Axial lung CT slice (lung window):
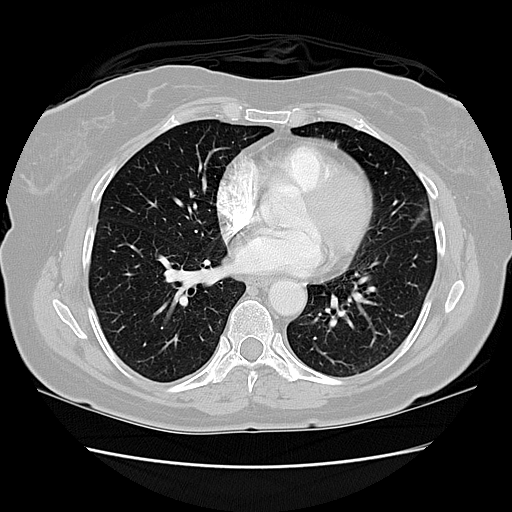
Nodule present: no